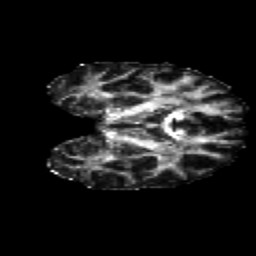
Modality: FA
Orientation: coronal
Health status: healthy
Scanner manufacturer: philips
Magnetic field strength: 3 T
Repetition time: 9.75 s
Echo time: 0.092 s